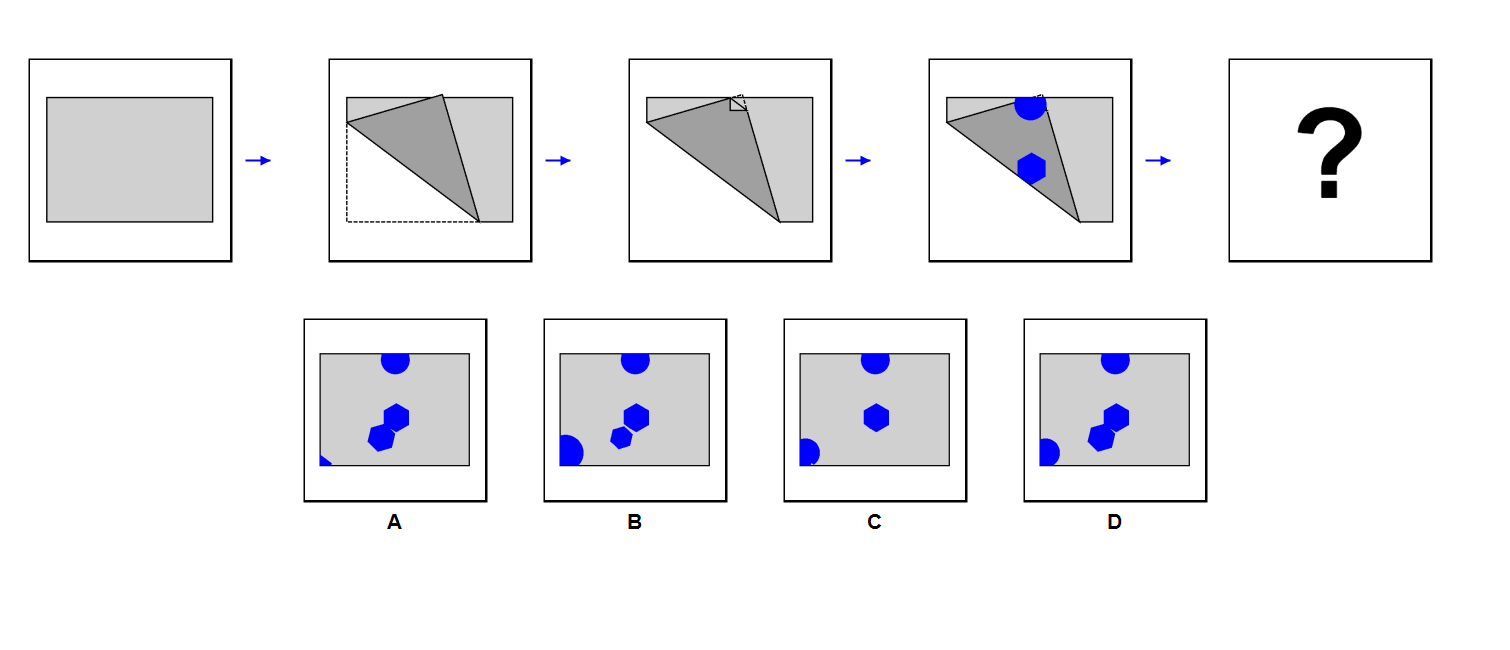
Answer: D